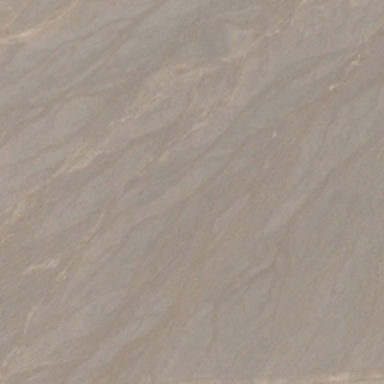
Many ripples are in yellow desert .